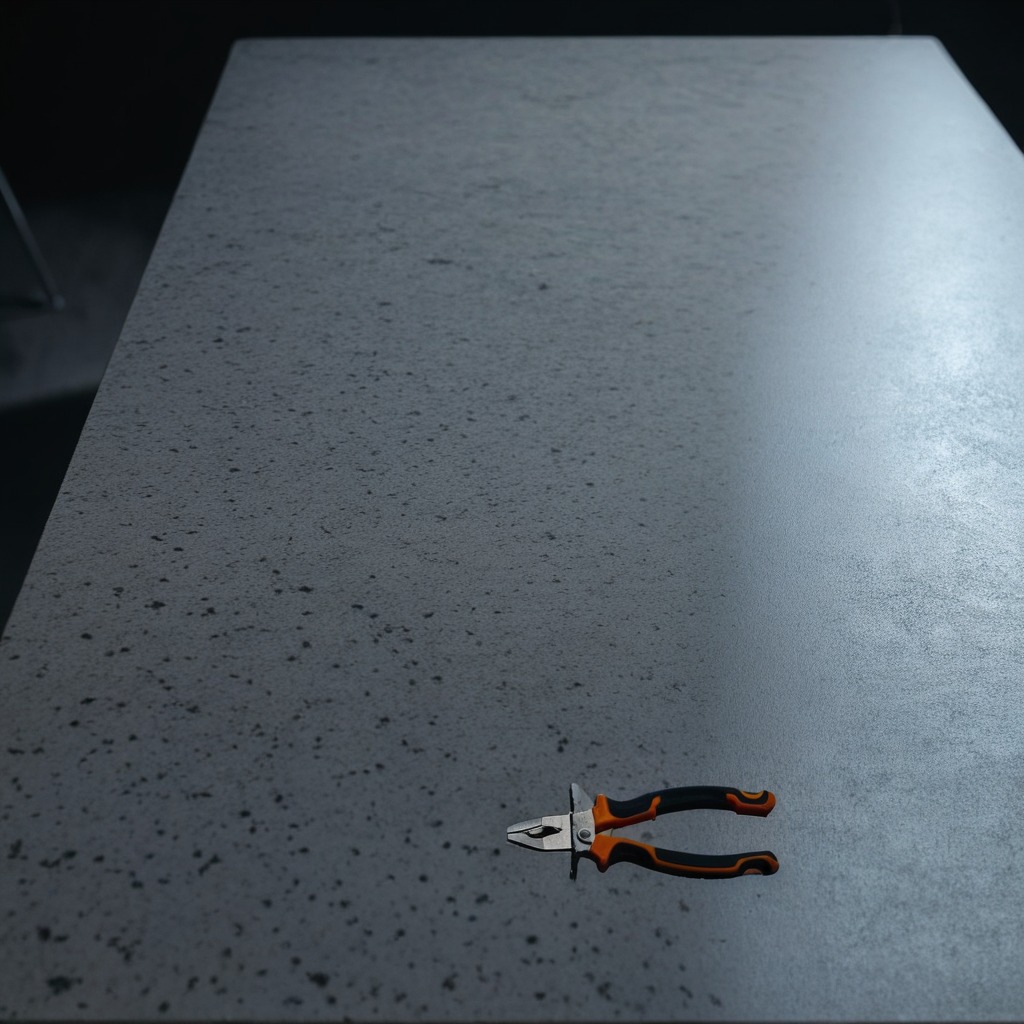
A plier is lying on the clean granite table inside a workshop at night.